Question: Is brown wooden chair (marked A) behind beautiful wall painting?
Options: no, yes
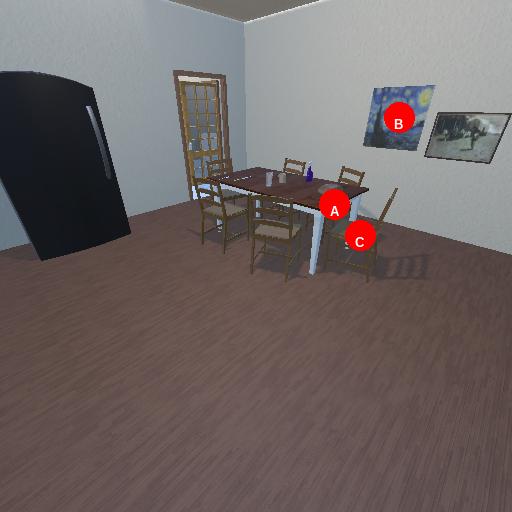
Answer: no